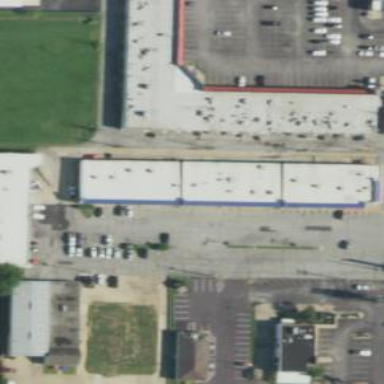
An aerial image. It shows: Retail area that is mall.